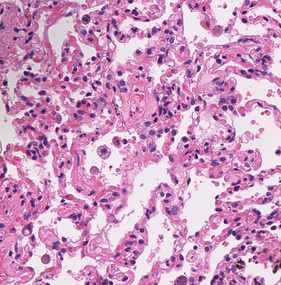
Tumor epithelial tissue: no
Tumor-associated stroma tissue: no
Normal tissue: yes